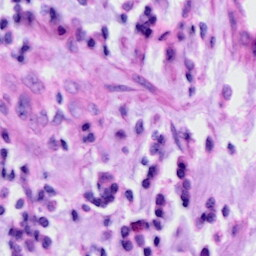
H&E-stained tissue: Cervix